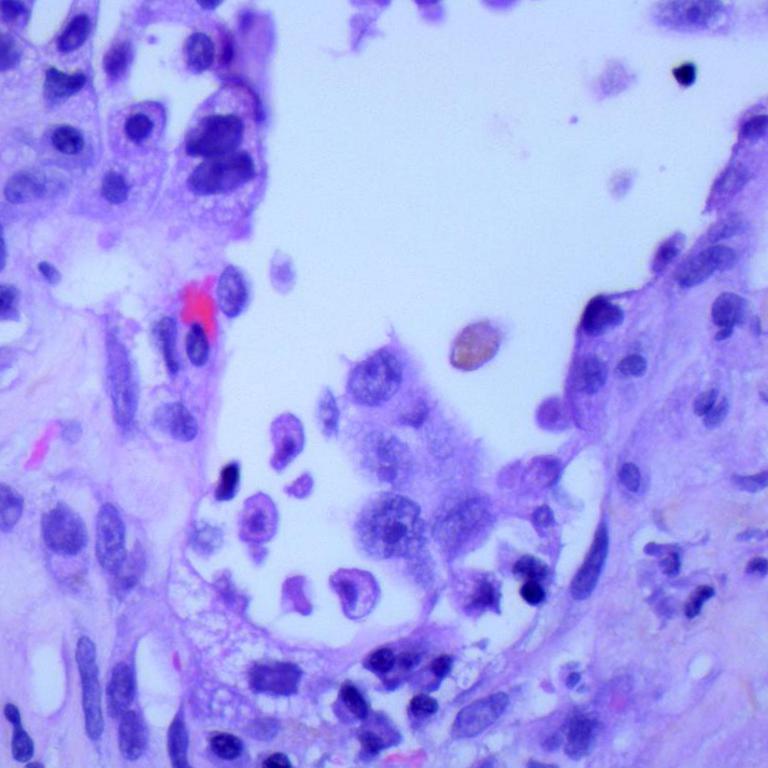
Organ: lung
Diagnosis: adenocarcinomas